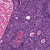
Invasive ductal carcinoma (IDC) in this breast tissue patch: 0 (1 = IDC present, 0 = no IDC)